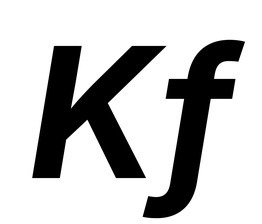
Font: Inter-Italic_Bold_Italic